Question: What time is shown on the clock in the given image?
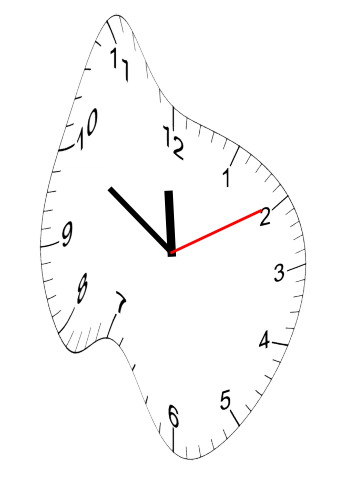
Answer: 11:50:10